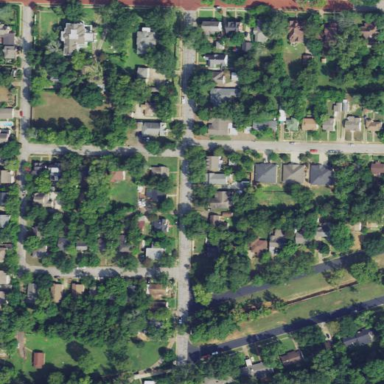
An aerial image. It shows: Residential area within neighborhood.